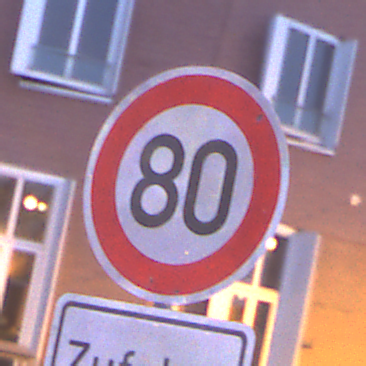
Verkehrszeichen: Geschwindigkeit80
Zusatzzeichen unten: HinweiseAufGefahrenDurchVerbaleAngabe11
Umgebung: Outdoor, Urban
Tageszeit: Night
Wetter: PartlyCloudy
Licht: Artificial
Jahreszeit: NotSpecified
Kontrast: HighContrast